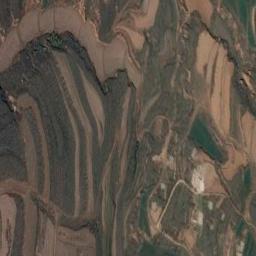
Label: terrace